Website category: sports
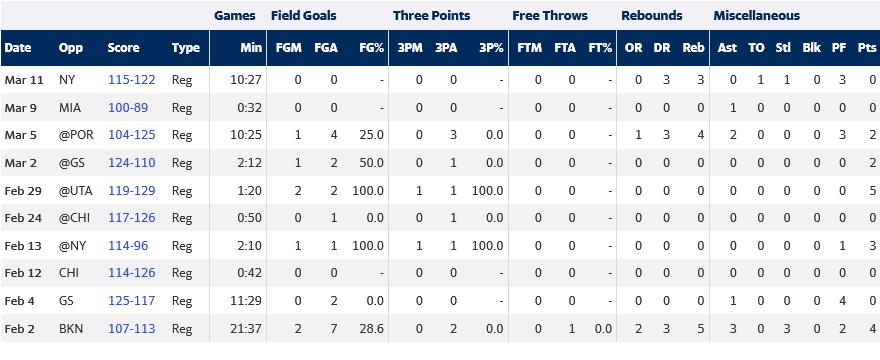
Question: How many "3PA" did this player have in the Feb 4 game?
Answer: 0

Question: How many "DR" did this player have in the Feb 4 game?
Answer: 0

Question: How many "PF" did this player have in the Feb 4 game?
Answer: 4

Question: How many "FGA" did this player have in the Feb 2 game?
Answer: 7

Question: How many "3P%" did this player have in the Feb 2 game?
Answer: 0.0

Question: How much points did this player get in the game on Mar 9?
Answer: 0

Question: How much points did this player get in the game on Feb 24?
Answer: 0

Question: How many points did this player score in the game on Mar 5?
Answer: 2

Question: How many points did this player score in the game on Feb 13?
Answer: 3

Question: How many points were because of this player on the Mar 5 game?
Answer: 2

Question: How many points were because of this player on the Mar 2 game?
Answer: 2

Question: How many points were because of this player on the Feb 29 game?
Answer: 5

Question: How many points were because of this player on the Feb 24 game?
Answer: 0

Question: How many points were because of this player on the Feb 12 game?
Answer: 0